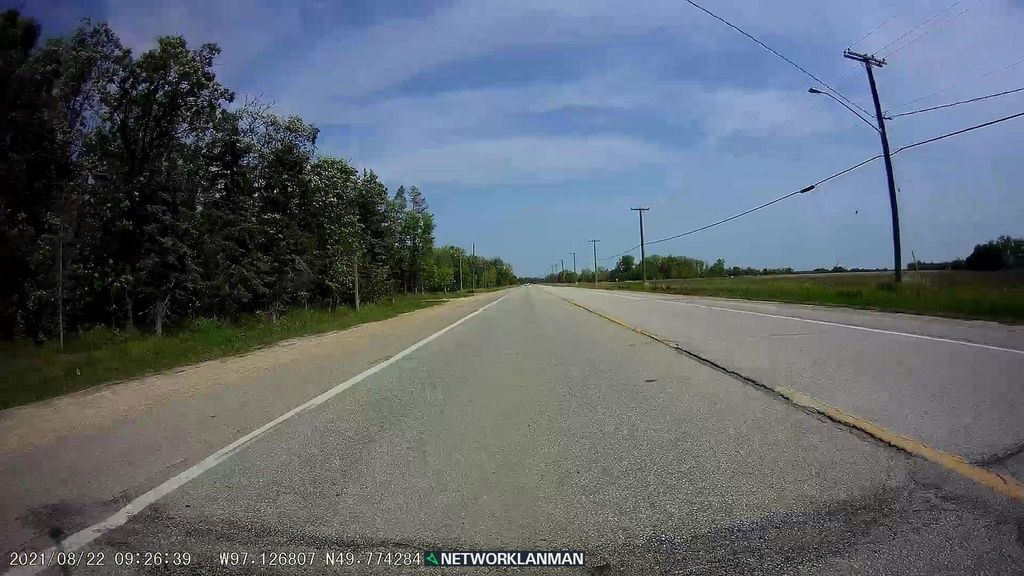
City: winnipeg